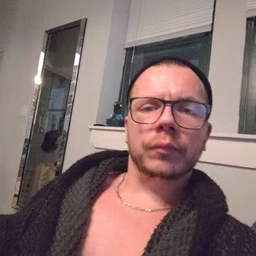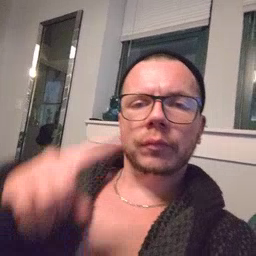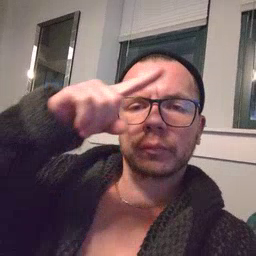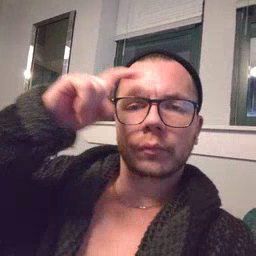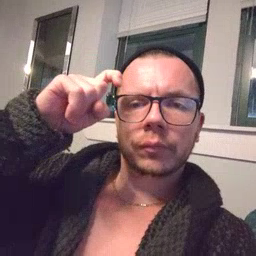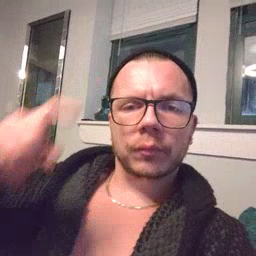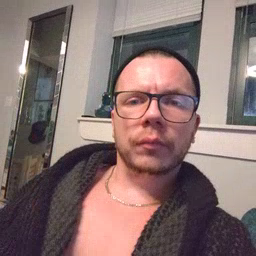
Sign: because